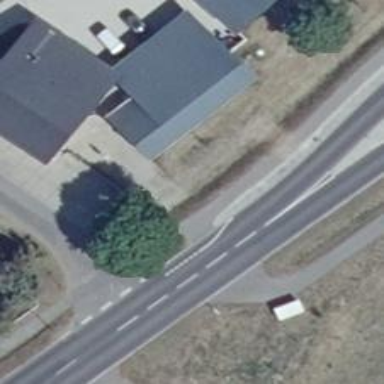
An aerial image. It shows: Fast food establishment.